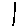
Label: line